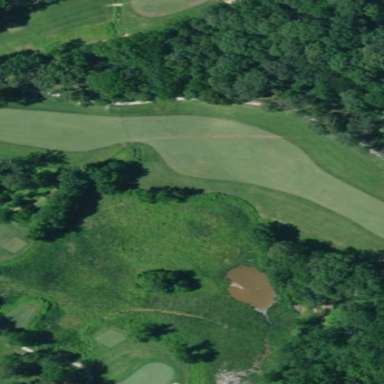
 known for being water hazard on golf course."